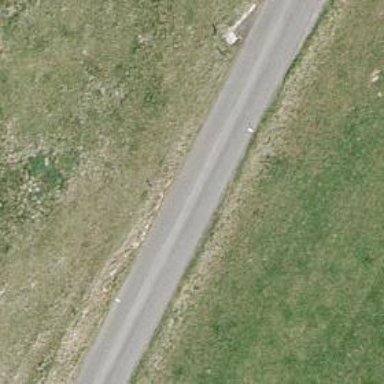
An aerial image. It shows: Unclassified road.